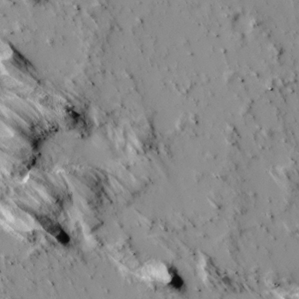
Label: non_frost